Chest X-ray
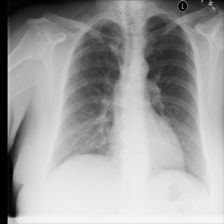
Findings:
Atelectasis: negative
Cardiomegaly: negative
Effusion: negative
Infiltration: negative
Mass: negative
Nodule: positive
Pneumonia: negative
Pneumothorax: negative
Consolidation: negative
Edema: negative
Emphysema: negative
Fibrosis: negative
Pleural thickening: negative
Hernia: negative